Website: home-depot
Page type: cross-sells
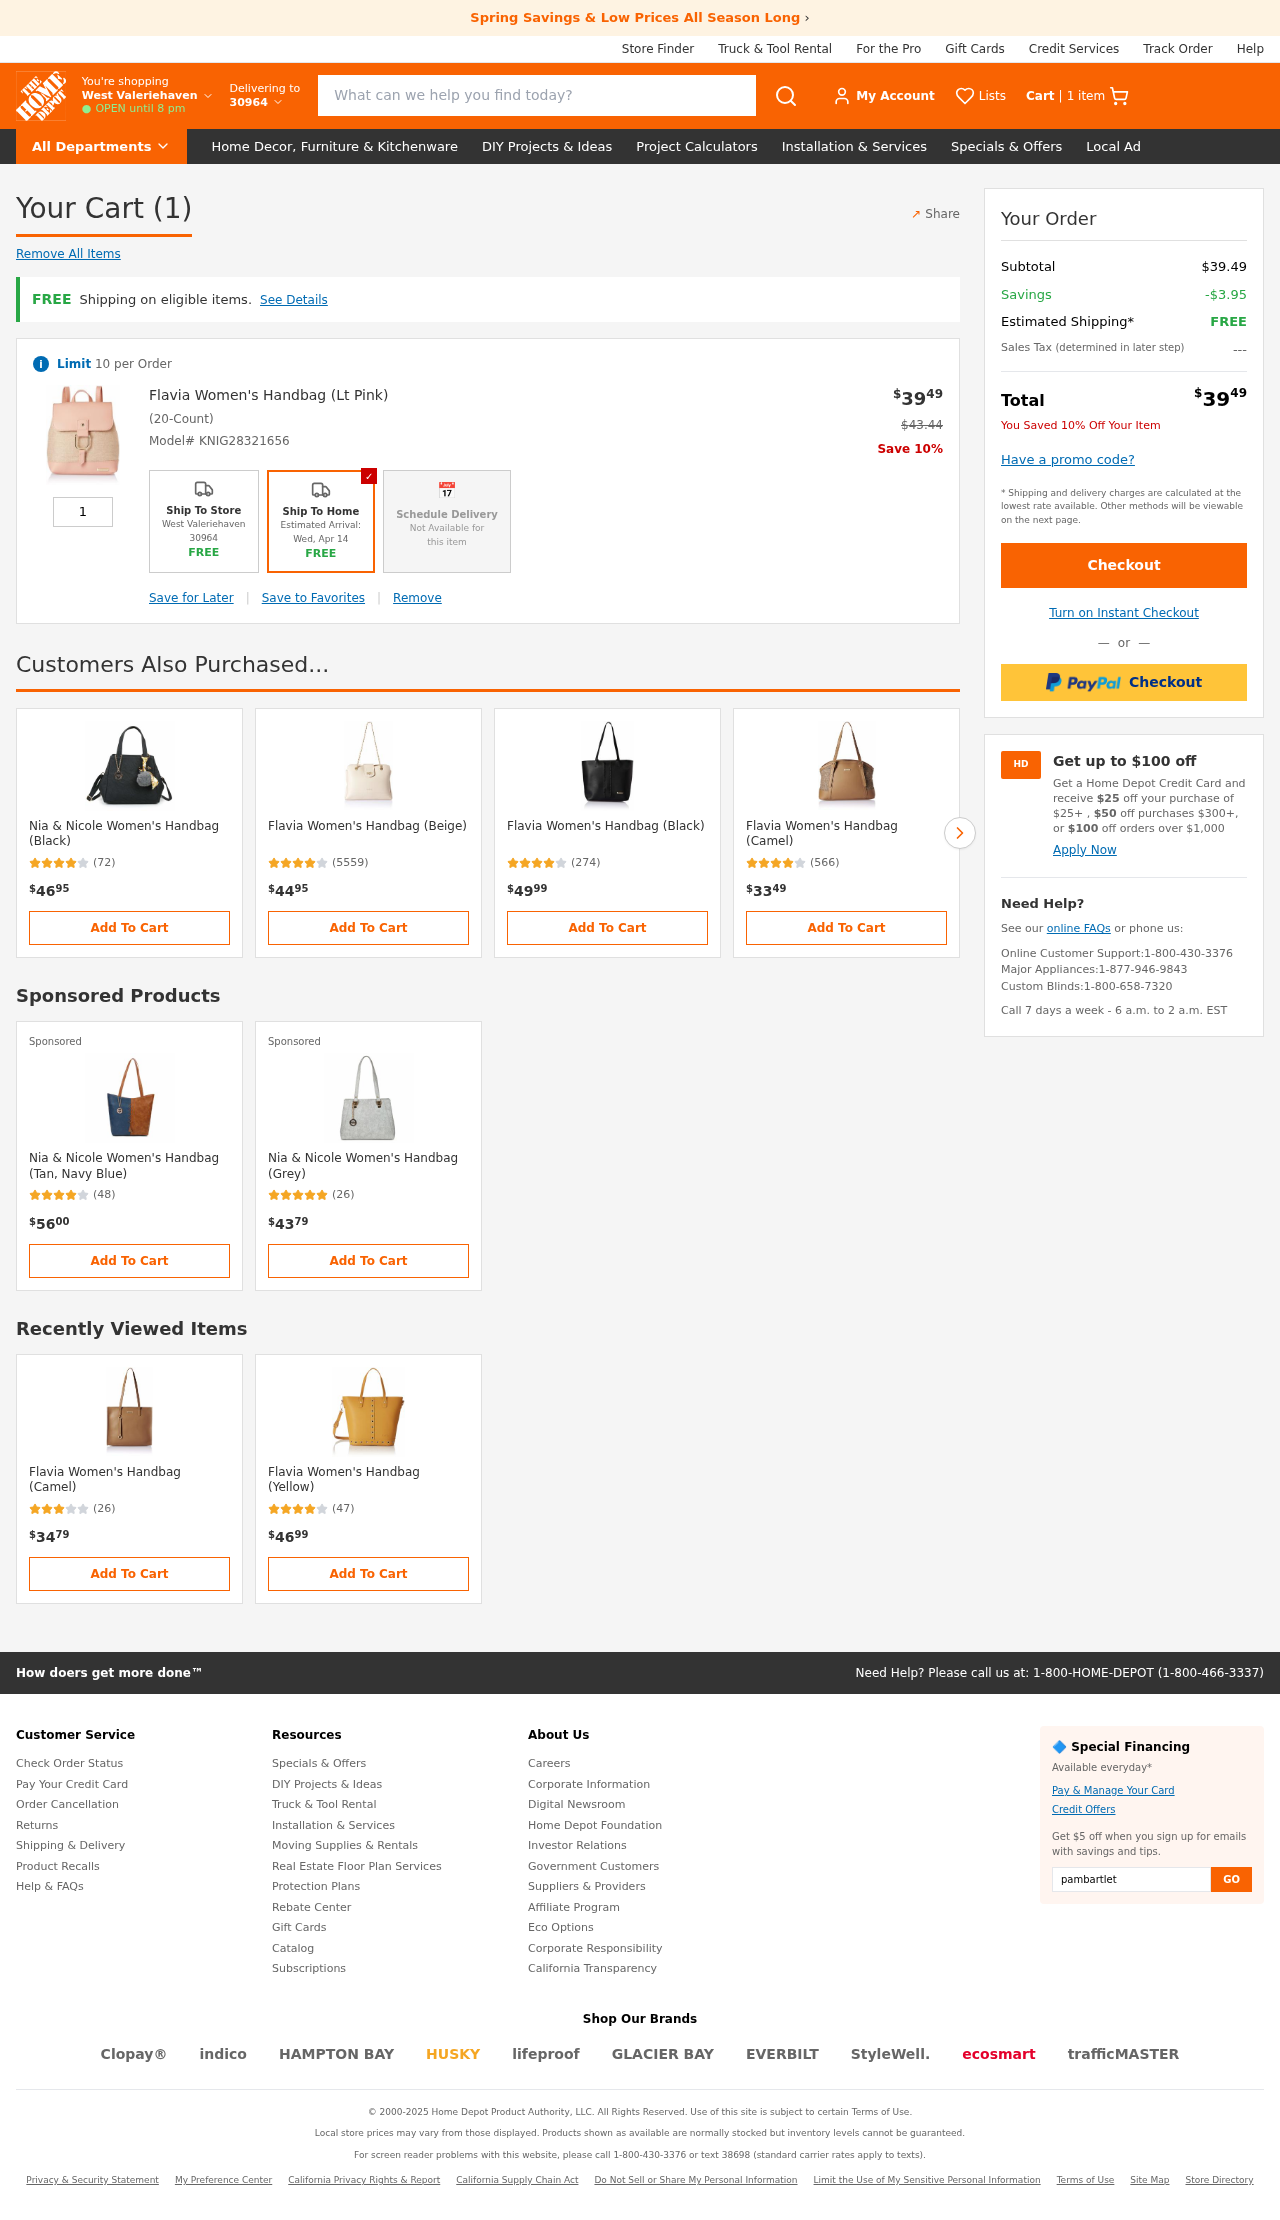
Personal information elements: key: PII_LOCATION1_CITY
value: West Valeriehaven
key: PII_POSTCODE
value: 30964
Product elements: key: PRODUCT1_NAME
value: Flavia Women's Handbag (Lt Pink)
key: PRODUCT1_PRICE
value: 39.49
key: PRODUCT1_QUANTITY
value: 1
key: PRODUCT1_ORIGINAL_PRICE
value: $43.44
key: PRODUCT2_NAME
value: Nia & Nicole Women's Handbag (Black)
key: PRODUCT2_NUM_RATINGS
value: (72)
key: PRODUCT2_PRICE
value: $4695
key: PRODUCT3_NAME
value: Flavia Women's Handbag (Beige)
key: PRODUCT3_NUM_RATINGS
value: (5559)
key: PRODUCT3_PRICE
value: $4495
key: PRODUCT4_NAME
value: Flavia Women's Handbag (Black)
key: PRODUCT4_NUM_RATINGS
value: (274)
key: PRODUCT4_PRICE
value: $4999
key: PRODUCT5_NAME
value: Flavia Women's Handbag (Camel)
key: PRODUCT5_NUM_RATINGS
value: (566)
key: PRODUCT5_PRICE
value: $3349
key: PRODUCT6_NAME
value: Nia & Nicole Women's Handbag (Tan, Navy Blue)
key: PRODUCT6_NUM_RATINGS
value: (48)
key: PRODUCT6_PRICE
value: $5600
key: PRODUCT7_NAME
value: Nia & Nicole Women's Handbag (Grey)
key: PRODUCT7_NUM_RATINGS
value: (26)
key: PRODUCT7_PRICE
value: $4379
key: PRODUCT8_NAME
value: Flavia Women's Handbag (Camel)
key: PRODUCT8_NUM_RATINGS
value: (26)
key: PRODUCT8_PRICE
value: $3479
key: PRODUCT9_NAME
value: Flavia Women's Handbag (Yellow)
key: PRODUCT9_NUM_RATINGS
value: (47)
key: PRODUCT9_PRICE
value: $4699
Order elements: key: ORDER_NUM_ITEMS
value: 1 item
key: ORDER_NUM_ITEMS
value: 1
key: ORDER_SKU
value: Model# KNIG28321656
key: ORDER_SUBTOTAL
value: $39.49
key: ORDER_SAVINGS
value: -$3.95
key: ORDER_TOTAL
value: $3949
Search elements: key: HEADER_SEARCH
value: What can we help you find today?